Aerial crown-view tile of a tropical tree (Barro Colorado Island, Panama), acquired 20240716:
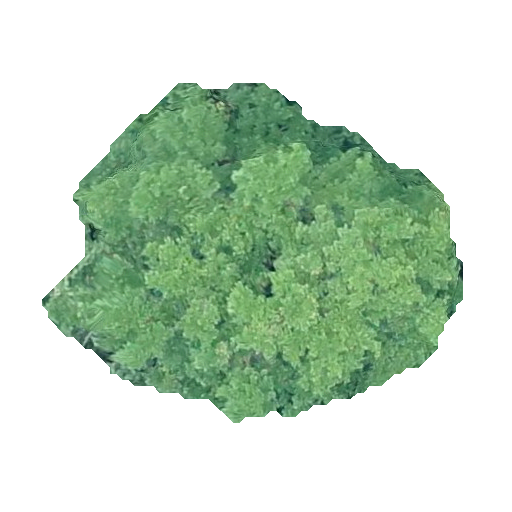
Species: Terminalia amazonia
GBIF accepted scientific name: Terminalia amazonica
Crown area: 155.057 m²